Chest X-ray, PA view. Patient: 37 years old, sex M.
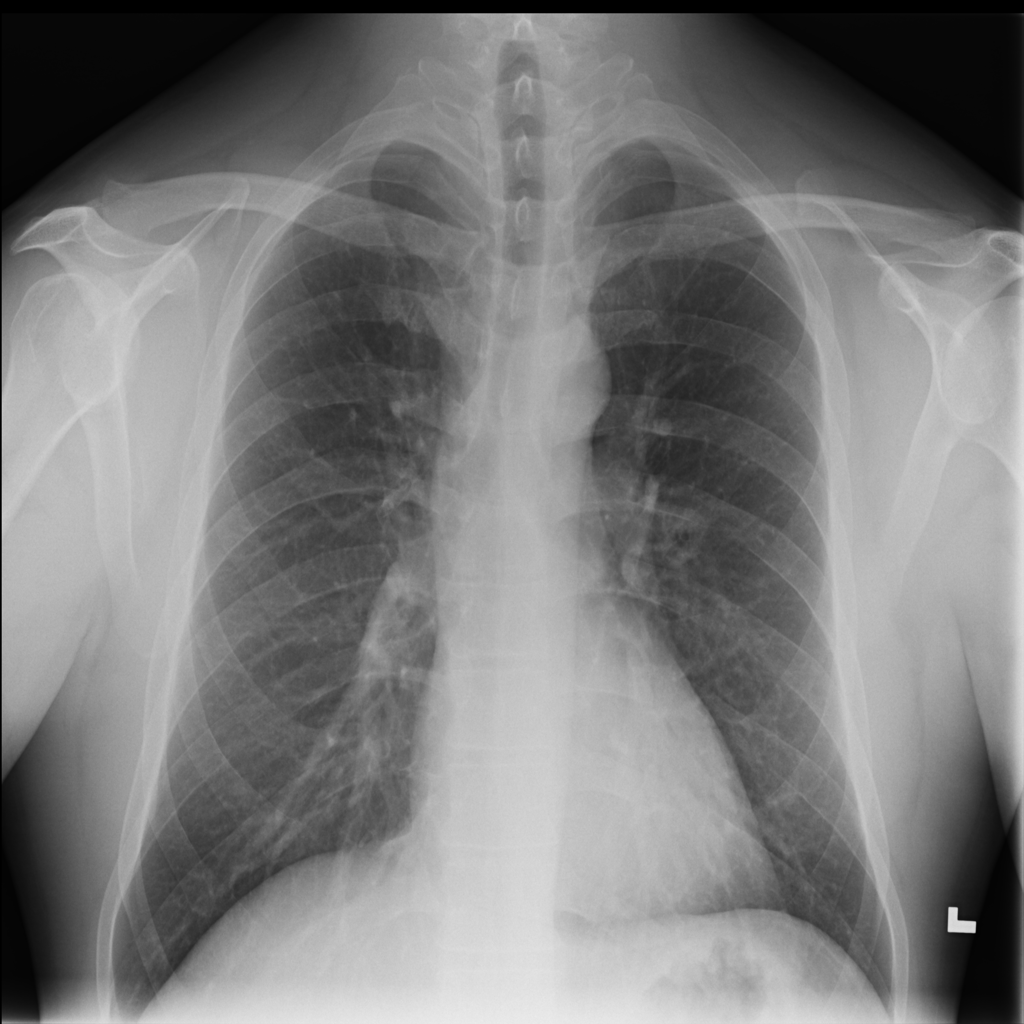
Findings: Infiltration